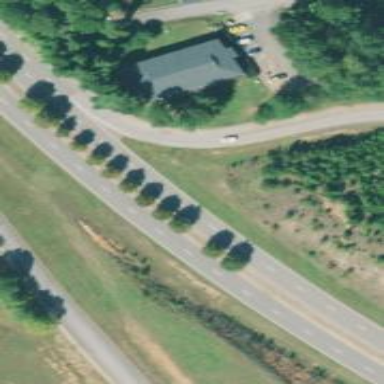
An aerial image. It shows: Trunk highway.